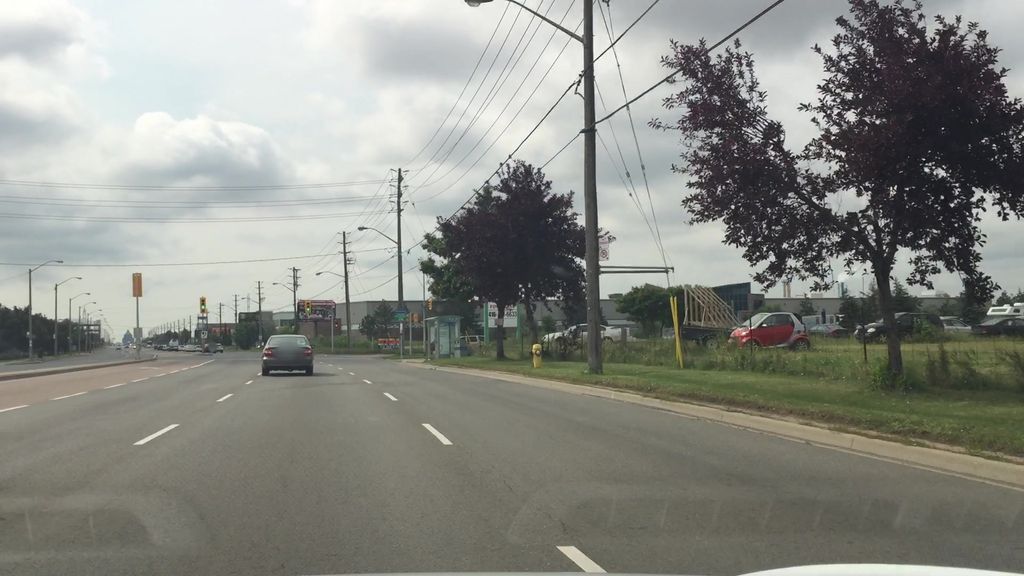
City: toronto